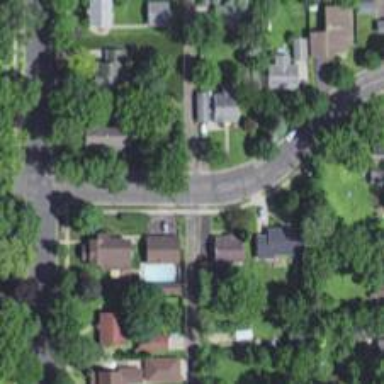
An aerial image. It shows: Alley classified as service road.